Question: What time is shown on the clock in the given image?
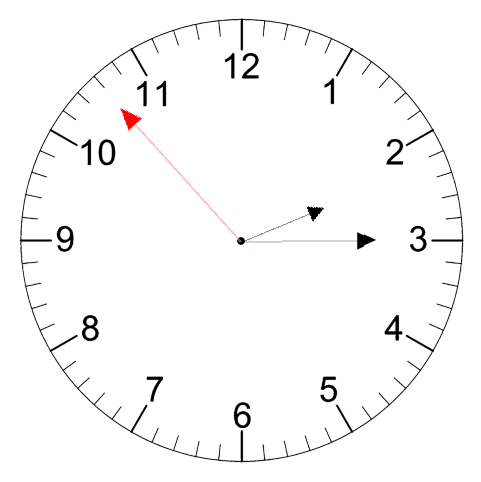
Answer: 02:14:53